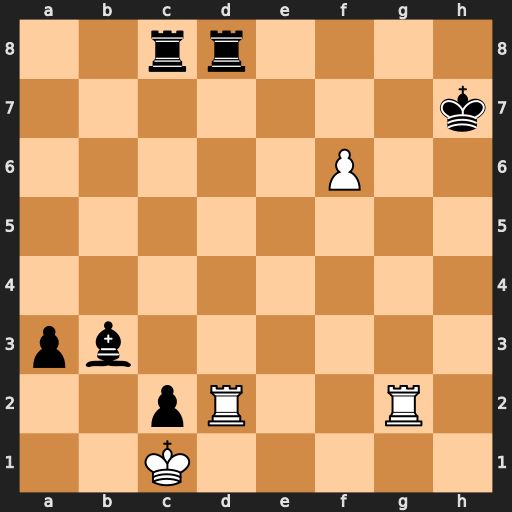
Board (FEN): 2rr4/7k/5P2/8/8/pb6/2pR2R1/2K5
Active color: w
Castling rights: -
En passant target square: -
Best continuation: Rg7+ Kh8 Rh2#